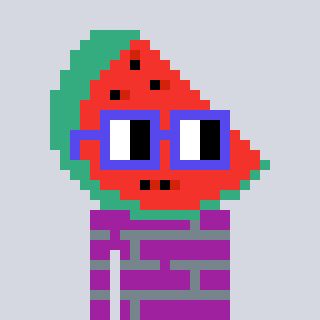
a pixel art character with square blue glasses, a watermelon-shaped head and a magenta-colored body on a cool background